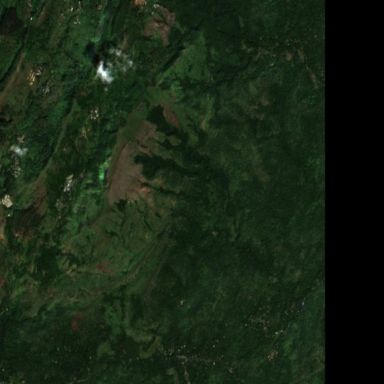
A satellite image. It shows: Evergreen forest area.